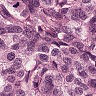
Metastatic tissue present: yes